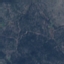
Land use / land cover class: HerbaceousVegetation